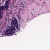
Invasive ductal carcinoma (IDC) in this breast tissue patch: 0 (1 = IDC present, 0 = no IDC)